Question: I need to left-join two tables. The left one has about 1500 entries. These tables have three columns that must match for a correct join. I can't get it to work, though. Adding all three tables with AND produces incorrect results; a WHERE clause (after the join) doesn't return a full left join.
Furthermore, I need to keep only the three IDs and "someinfo". How would I accomplish that? Adding the field in the select produces millions of extra results. Do I have to perform the join first and then query the result?
-- unexpected results, triple joins, too many results
'''
SELECT t1.*
FROM Table1 t1
LEFT JOIN Table2 t2
ON t1.id_1 = t2.id_1
AND t1.id_2 = t2.id_2
AND t1.id_3 = t2.id_3
'''
-- millions of results
'''
SELECT t1.*, t2.someinfo
FROM Table1 t1
LEFT JOIN Table2 t2
ON t1.id_1 = t2.id_1
AND t1.id_2 = t2.id_2
AND t1.id_3 = t2.id_3
'''
Tables:

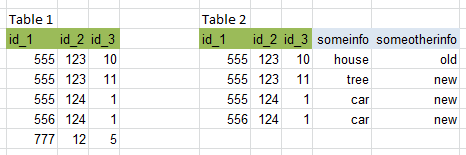
Answer: Are the combinations of 'id_1', 'id_2', and 'id_3' unique to 'Table2'? In other words, if 'id_1' = 555, 'id_2' = 123, and 'id_3' = 10, those three values together only appear once in the table? That's the only reason the first query would return too many results, otherwise it should return the same data as if you did a 'SELECT' only on 'Table1'.
---
Consider this code:
'''
declare @Table1 table (id_1 int, id_2 int, id_3 int)
declare @Table2 table (id_1 int, id_2 int, id_3 int,
someinfo varchar(20), someotherinfo varchar(20))
insert into @Table1 (id_1, id_2, id_3) values (555, 123, 10)
insert into @Table1 (id_1, id_2, id_3) values (555, 123, 10)
insert into @Table2 (id_1, id_2, id_3, someinfo, someotherinfo)
values (555, 123, 10, 'house', 'new')
insert into @Table2 (id_1, id_2, id_3, someinfo, someotherinfo)
values (555, 123, 11, 'tree', 'new')
insert into @Table2 (id_1, id_2, id_3, someinfo, someotherinfo)
values (555, 124, 1, 'car', 'new')
'''
That will give you two tables with the following data:

And your first 'SELECT' statement will produce the same results as what's in 'Table1'
---
Now if we add:
'''
insert into @Table2 (id_1, id_2, id_3, someinfo, someotherinfo)
values (555, 123, 10, 'house', 'old')
'''
So our table data now looks like:

Your first 'SELECT' will now produce:

Note how 555, 123, 10 appears twice. If you multiply this effect over 1500 rows, it will come up with a lot of (seemingly) extra data. And I think that may also be why you're seeing "millions" of results in the second query, and the reason it's different from the first is because you are now adding the 'someinfo' field from 'Table2' and different text is matching up with non-unique IDs.
---
Good news! There is a fix! You just need to add 'DISTINCT' to your query and it should produce the results you are expecting
'''
SELECT DISTINCT t1.*
FROM @Table1 t1
LEFT JOIN @Table2 t2
ON t1.id_1 = t2.id_1
AND t1.id_2 = t2.id_2
AND t1.id_3 = t2.id_3
SELECT DISTINCT t1.*, t2.someinfo
FROM @Table1 t1
LEFT JOIN @Table2 t2
ON t1.id_1 = t2.id_1
AND t1.id_2 = t2.id_2
AND t1.id_3 = t2.id_3
'''